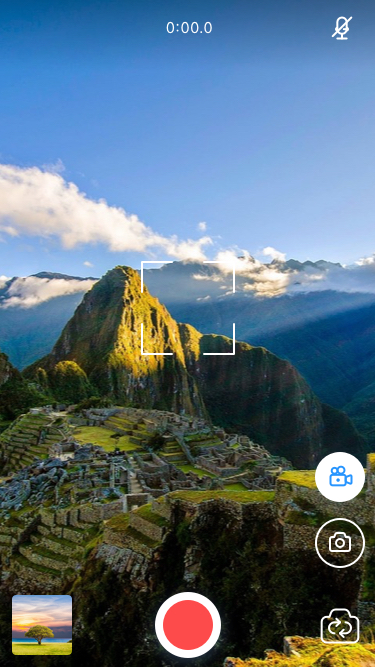
Text in this UI design:
0:00.0